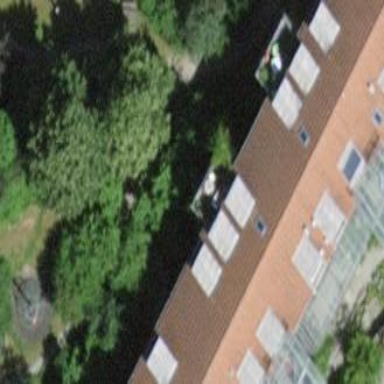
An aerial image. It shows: Image showing building with apartments.